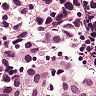
Metastatic tissue present: yes